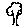
Label: tree